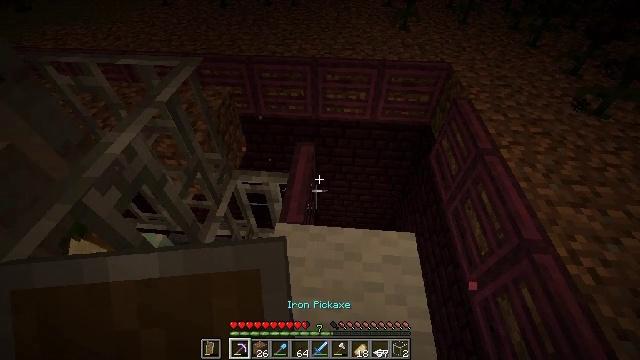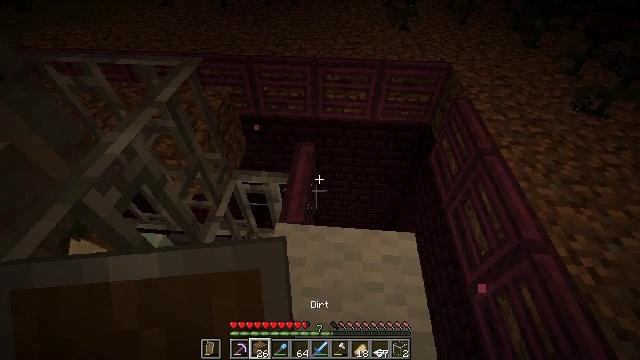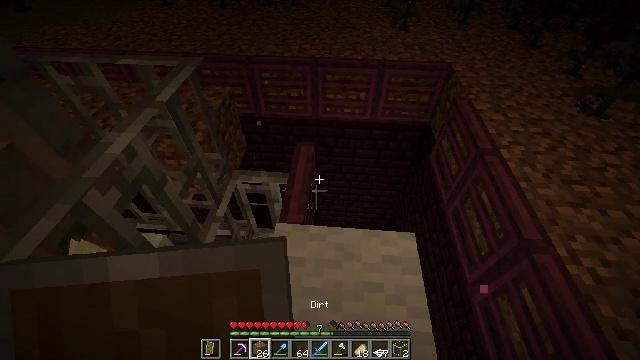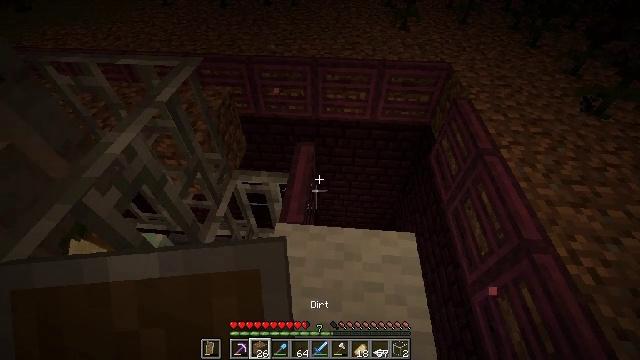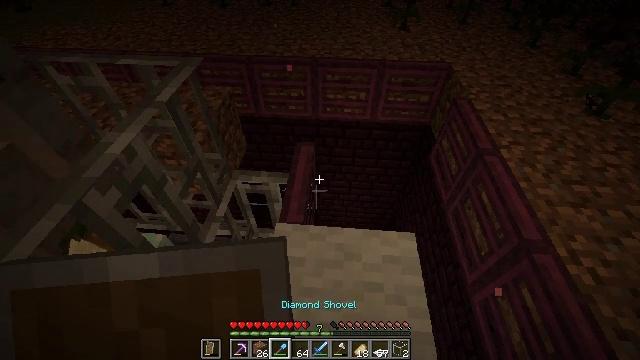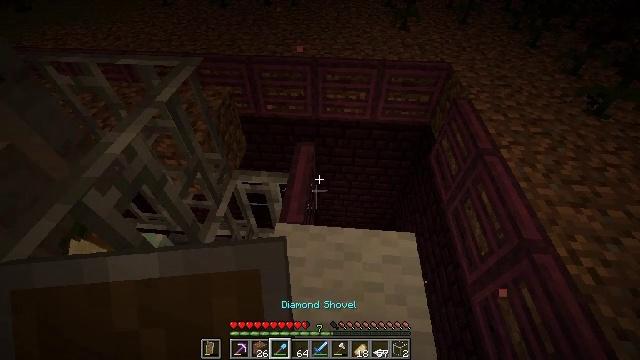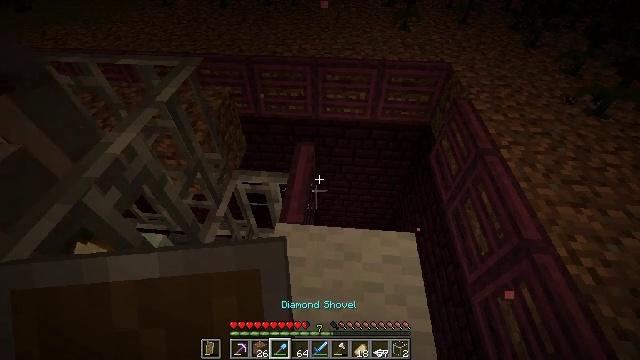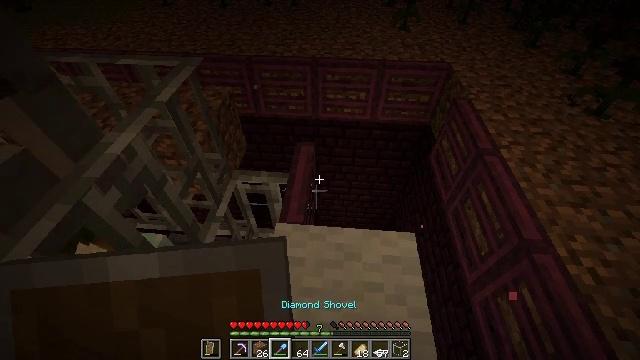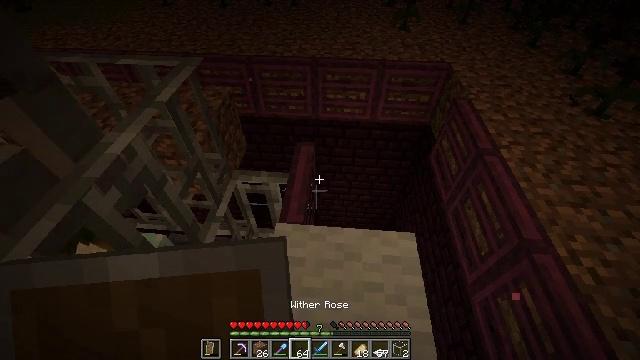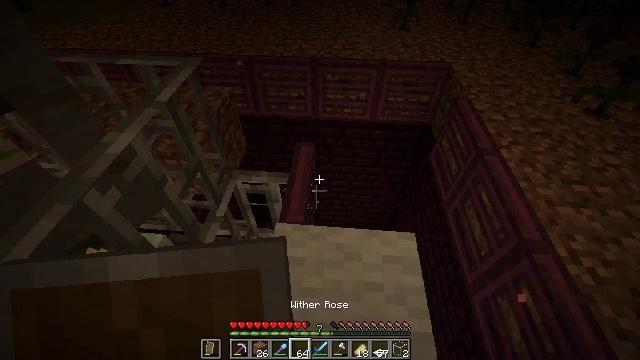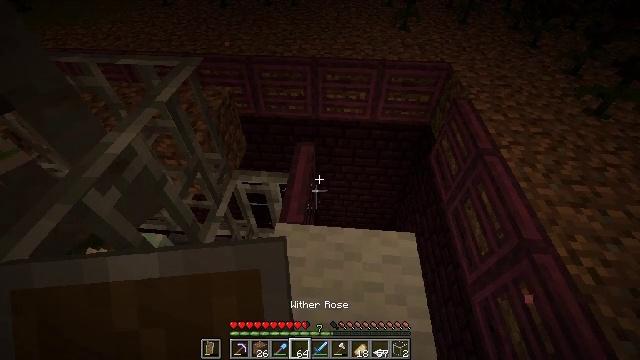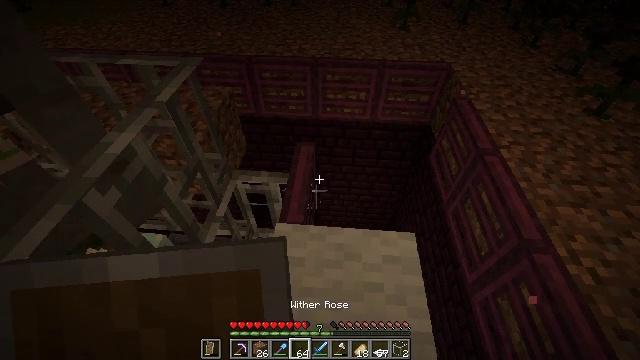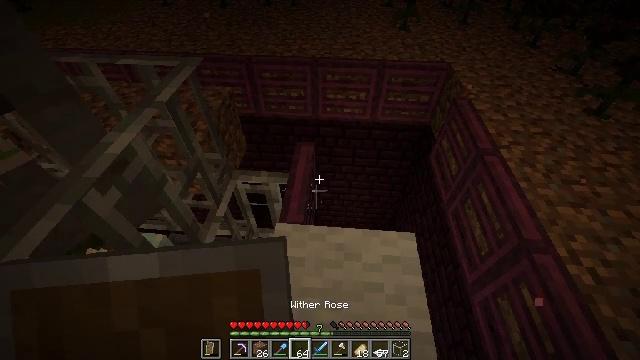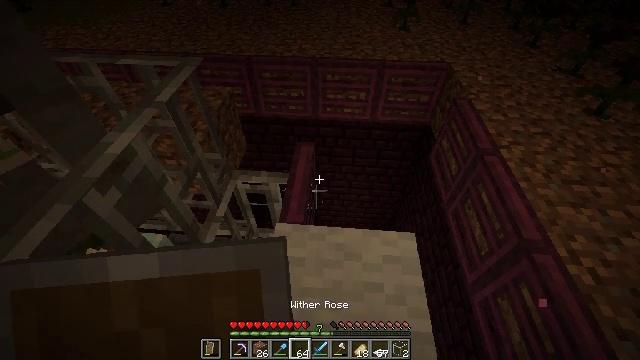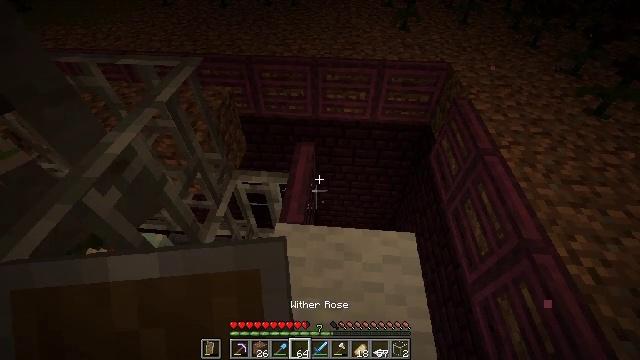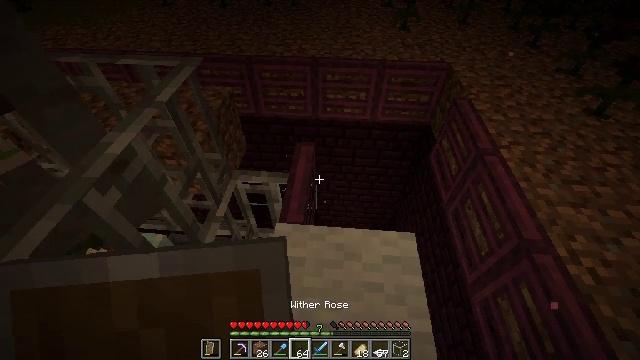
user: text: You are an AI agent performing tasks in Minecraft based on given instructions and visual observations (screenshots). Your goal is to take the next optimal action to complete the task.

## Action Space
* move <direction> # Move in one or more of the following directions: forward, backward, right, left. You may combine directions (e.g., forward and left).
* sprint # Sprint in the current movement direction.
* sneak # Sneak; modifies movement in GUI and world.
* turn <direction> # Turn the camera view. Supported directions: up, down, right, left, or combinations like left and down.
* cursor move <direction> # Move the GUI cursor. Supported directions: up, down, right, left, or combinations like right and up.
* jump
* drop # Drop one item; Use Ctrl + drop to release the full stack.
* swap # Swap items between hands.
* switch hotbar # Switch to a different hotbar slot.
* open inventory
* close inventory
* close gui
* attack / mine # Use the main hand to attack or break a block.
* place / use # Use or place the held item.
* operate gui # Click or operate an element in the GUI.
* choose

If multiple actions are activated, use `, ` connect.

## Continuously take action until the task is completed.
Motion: motion action
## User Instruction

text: Collect the crimson trapdoor from a structure.
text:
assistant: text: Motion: no_op
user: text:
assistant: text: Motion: no_op
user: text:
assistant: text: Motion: no_op
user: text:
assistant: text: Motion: no_op
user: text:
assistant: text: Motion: no_op
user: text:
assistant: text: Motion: no_op
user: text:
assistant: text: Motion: no_op
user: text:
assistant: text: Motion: no_op
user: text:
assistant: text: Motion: no_op
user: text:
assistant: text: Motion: no_op
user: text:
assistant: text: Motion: no_op
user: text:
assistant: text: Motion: no_op
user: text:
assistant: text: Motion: no_op
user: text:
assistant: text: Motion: no_op
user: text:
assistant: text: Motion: no_op
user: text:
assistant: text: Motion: no_op
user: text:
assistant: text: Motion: no_op
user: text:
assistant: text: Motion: no_op
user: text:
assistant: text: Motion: no_op
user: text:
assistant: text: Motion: no_op
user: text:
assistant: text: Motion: no_op
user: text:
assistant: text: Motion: no_op
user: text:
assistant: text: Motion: no_op
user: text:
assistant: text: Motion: no_op
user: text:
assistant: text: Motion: no_op
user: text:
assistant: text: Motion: no_op
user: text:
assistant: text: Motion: no_op
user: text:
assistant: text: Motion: no_op
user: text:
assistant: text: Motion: no_op
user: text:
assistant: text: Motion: no_op